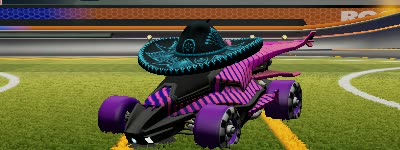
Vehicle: aftershock